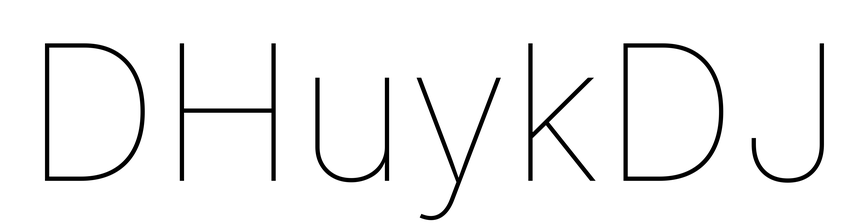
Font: Inter_Thin